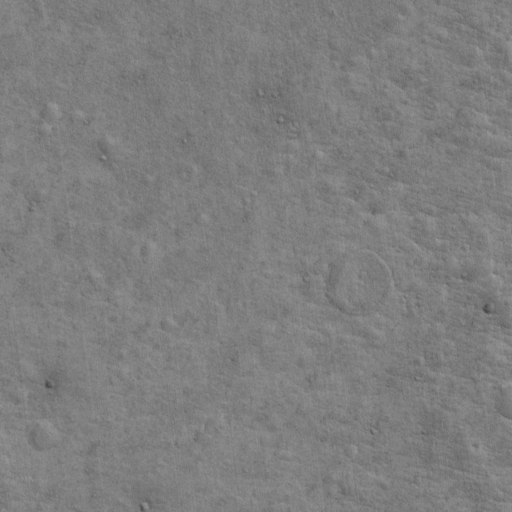
Classes present: Background